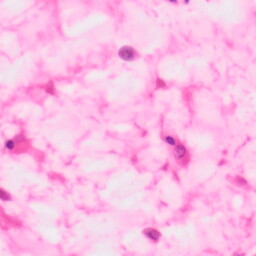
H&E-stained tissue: Colon